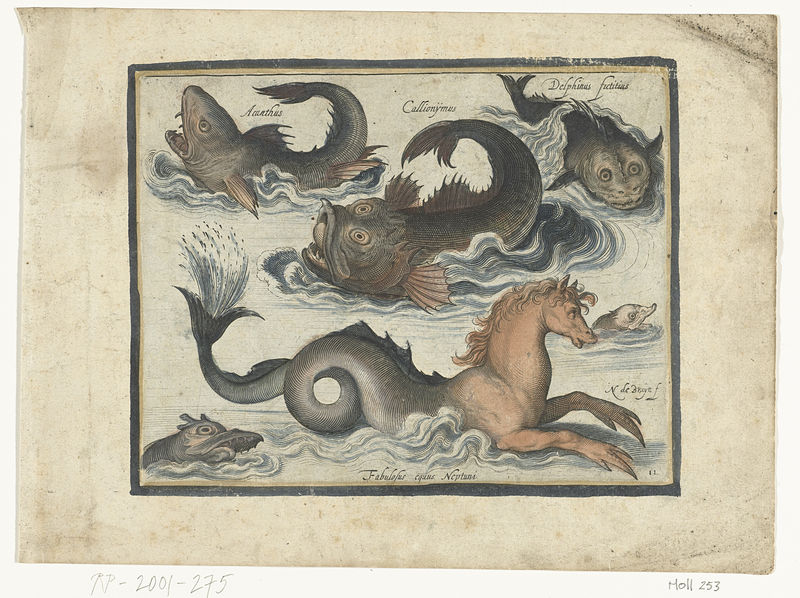
Titel: Fantastische waterdieren, onder andere zeepaard
Künstler: Nicolaes de Bruyn
Standort: Amsterdam
Institution: Rijksmuseum
Schlagwörter: blau, meer, wasser, see, braun, zeichnung, rot, tiere, augen, bibel, rahmen, bild, pferd, delphin, mähne, schwanz, welle, studie, buch, schlange, mythologie, fisch, zähne, maul, fabelwesen, ungeheuer, flossen, pfed, fabeltiere, delfin, neptun, seepferd, seeteufel, 253, 275, 2001, callionymus, delphinus, neptunspferd